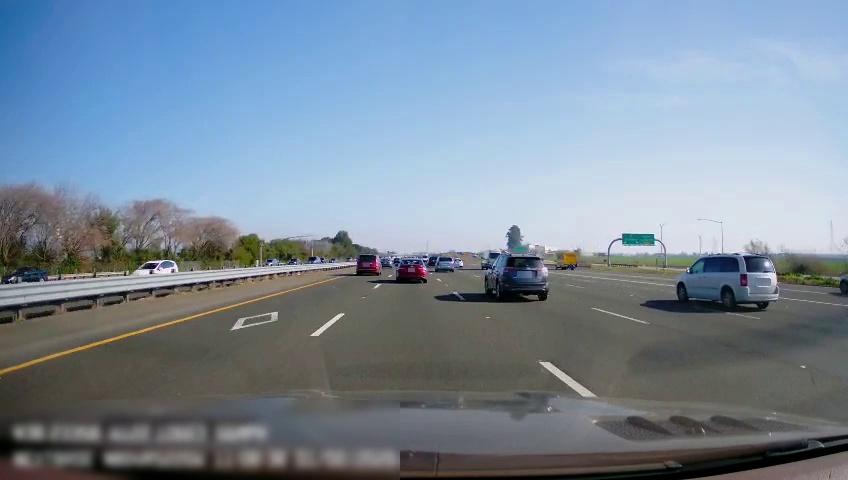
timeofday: Day
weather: Sunny
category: Drivable Space
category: Drivable Space
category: Vehicles | Truck
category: Vehicles | Van
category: Vehicles | SUV
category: Vehicles | Van
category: Vehicles | Car
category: Vehicles | SUV
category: Vehicles | Car
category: Vehicles | Van
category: Vehicles | Van
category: Vehicles | Car
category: Vehicles | Car
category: Vehicles | Car
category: Vehicles | Car
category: Vehicles | Car
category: Vehicles | SUV
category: Vehicles | Car
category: Lanes | Alternate Lane
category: Lanes | Current Lane
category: Lanes | Current Lane
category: Lanes | Alternate Lane
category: Lanes | Alternate Lane
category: Lanes | Alternate Lane
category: Lanes | Alternate Lane
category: Lanes | Alternate Lane
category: Traffic | Signs
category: Traffic | Signs
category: Traffic | Signs